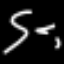
Label: squiggle